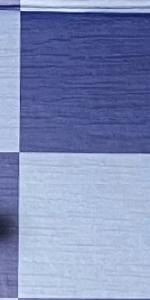
Label: Empty